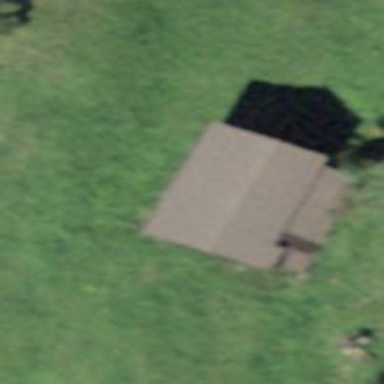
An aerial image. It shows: Barn.